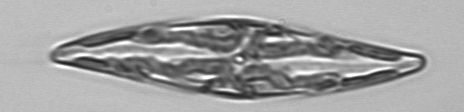
Label: Pleurosigma